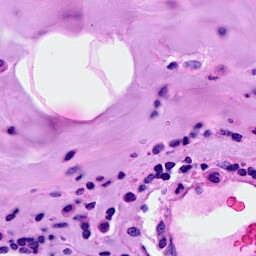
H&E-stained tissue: Breast